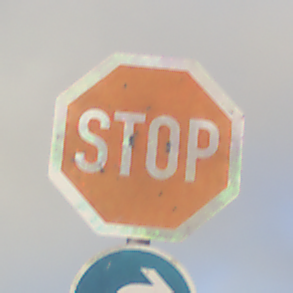
Verkehrszeichen: Stop
Zusatzzeichen unten: VorgeschriebeneFahrtrichtungRechts
Umgebung: Outdoor, Nature
Tageszeit: SunriseSunset
Wetter: PartlyCloudy
Licht: Natural
Jahreszeit: NotSpecified
Kontrast: HighContrast